Question: Is there any way to create a plot like the one in figure below, having an axis scale of 1:1. By 1:1 I mean that if two ticks with values 100-200 have a distance on screen of 2cm on the x axis, it should be the same on the y axis. Instead as you can see in the figure, ticks on the x axis are much larger.
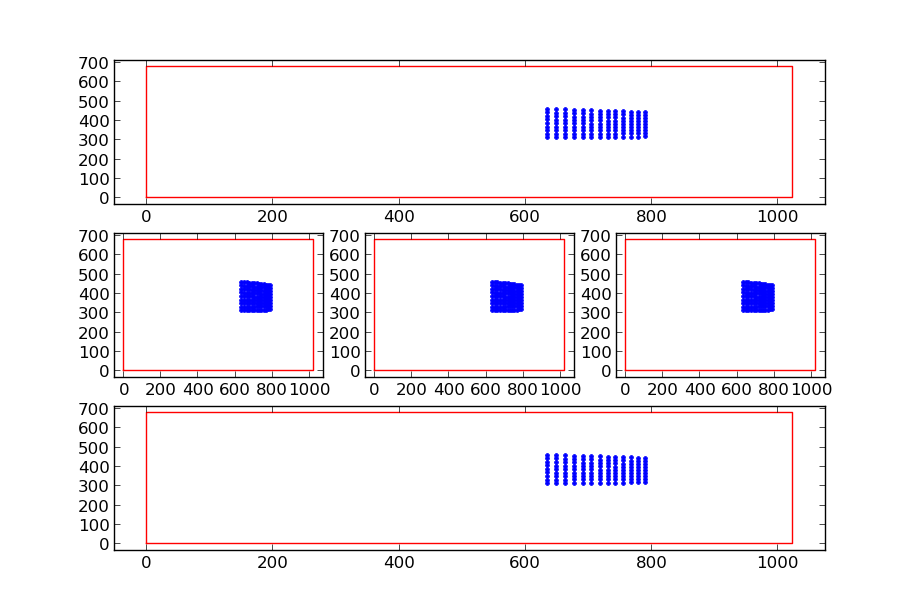
Answer: 'ax.set_aspect('equal')' after the fact for each axis 'ax = fig.add_subplot(111, aspect='equal')' when you generate the axes. <URL>